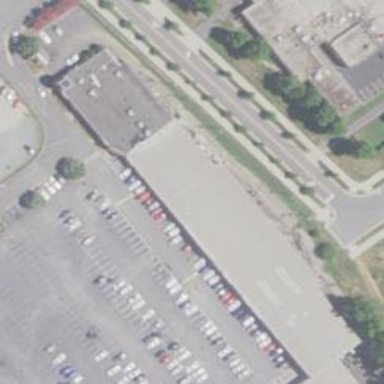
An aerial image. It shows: Retail building.